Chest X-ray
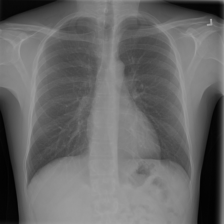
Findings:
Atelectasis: negative
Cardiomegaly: negative
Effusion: negative
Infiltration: negative
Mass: negative
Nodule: negative
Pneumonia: negative
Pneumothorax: negative
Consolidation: negative
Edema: negative
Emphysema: negative
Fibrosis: negative
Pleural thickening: negative
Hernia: negative